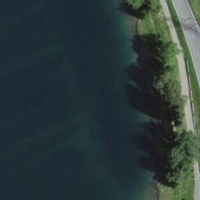
EUNIS habitat code: 14
Species observed at this site:
Phyllopertha horticola